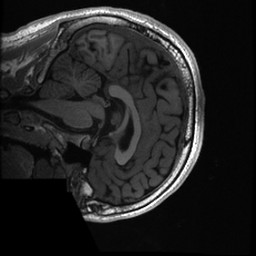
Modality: T1w
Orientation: sagittal
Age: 23
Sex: male